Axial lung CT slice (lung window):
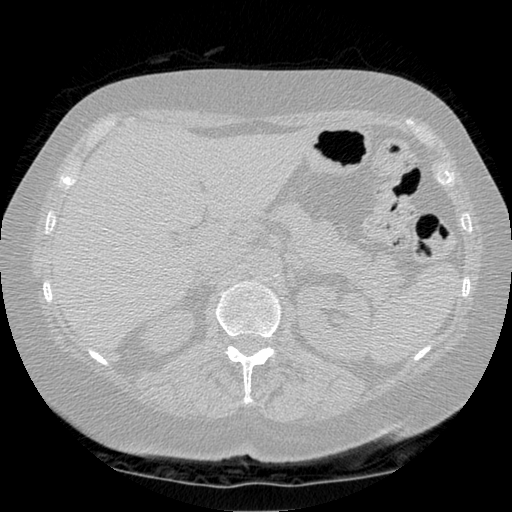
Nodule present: no